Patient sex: M
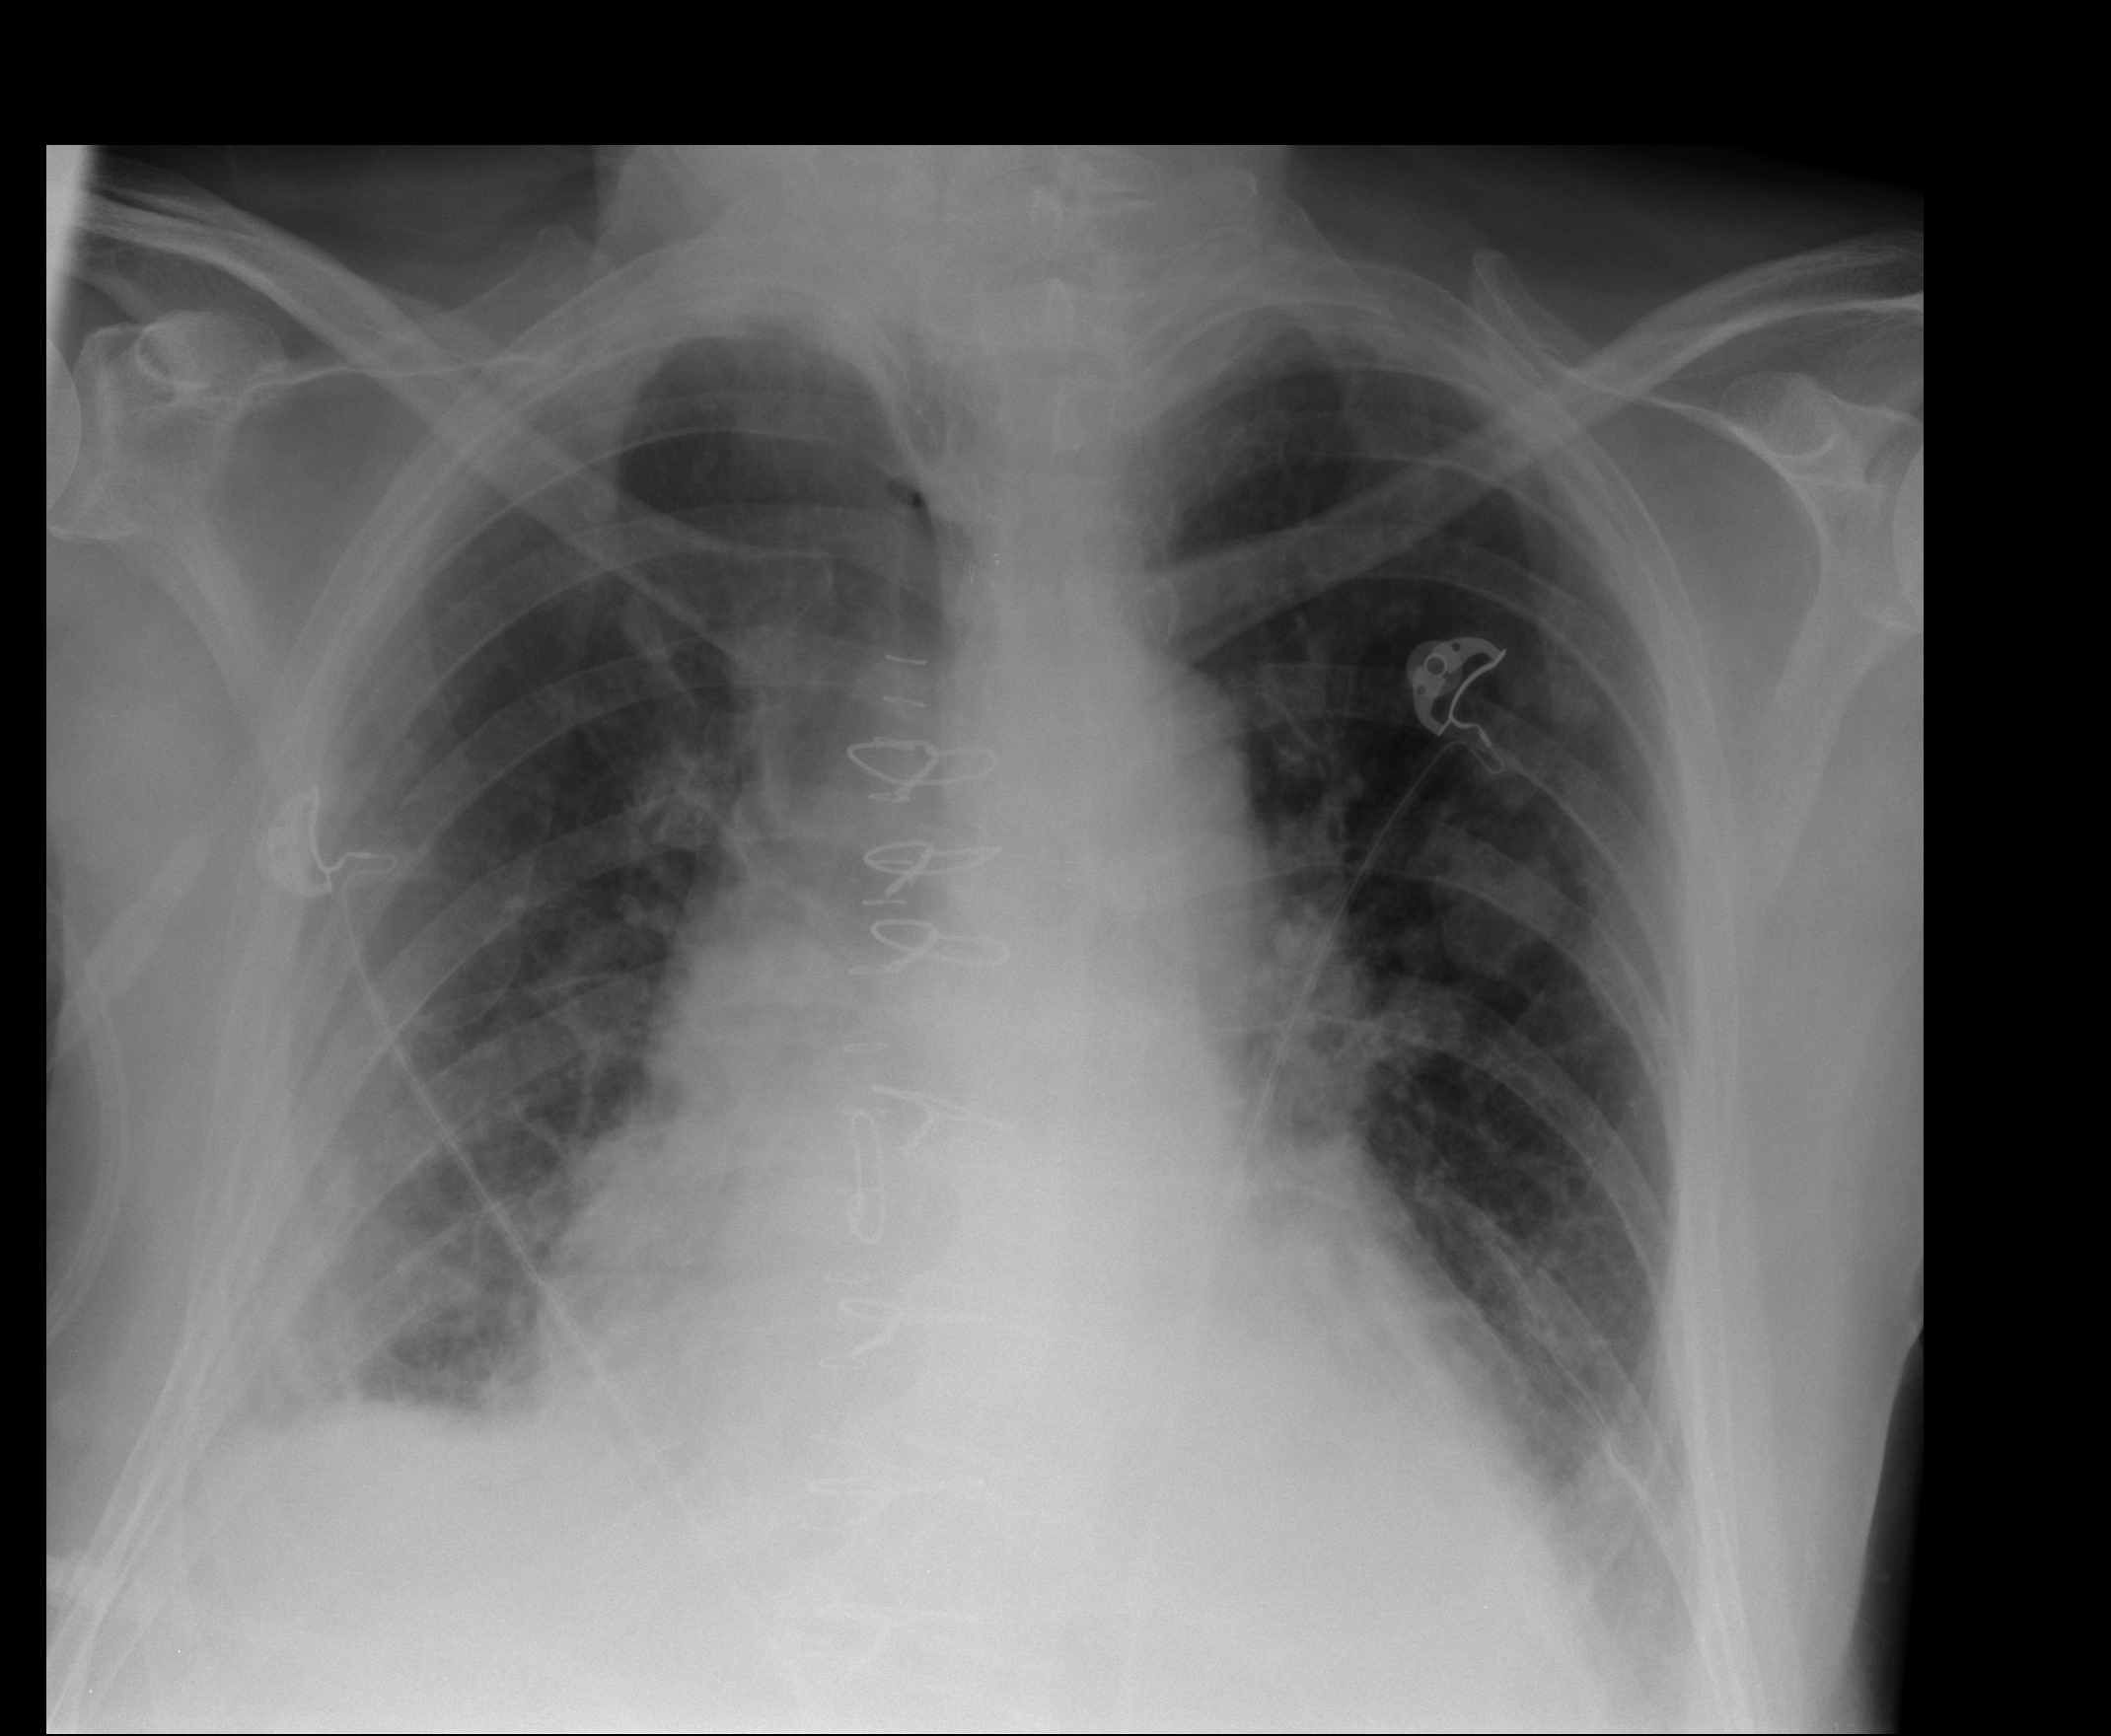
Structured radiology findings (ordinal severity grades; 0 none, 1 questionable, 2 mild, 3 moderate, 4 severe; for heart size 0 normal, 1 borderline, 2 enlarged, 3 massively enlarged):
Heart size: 2
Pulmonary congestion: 0
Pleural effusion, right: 2
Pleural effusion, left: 2
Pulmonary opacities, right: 0
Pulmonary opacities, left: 1
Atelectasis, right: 2
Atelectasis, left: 2